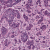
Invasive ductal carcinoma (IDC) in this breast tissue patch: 1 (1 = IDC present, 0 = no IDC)